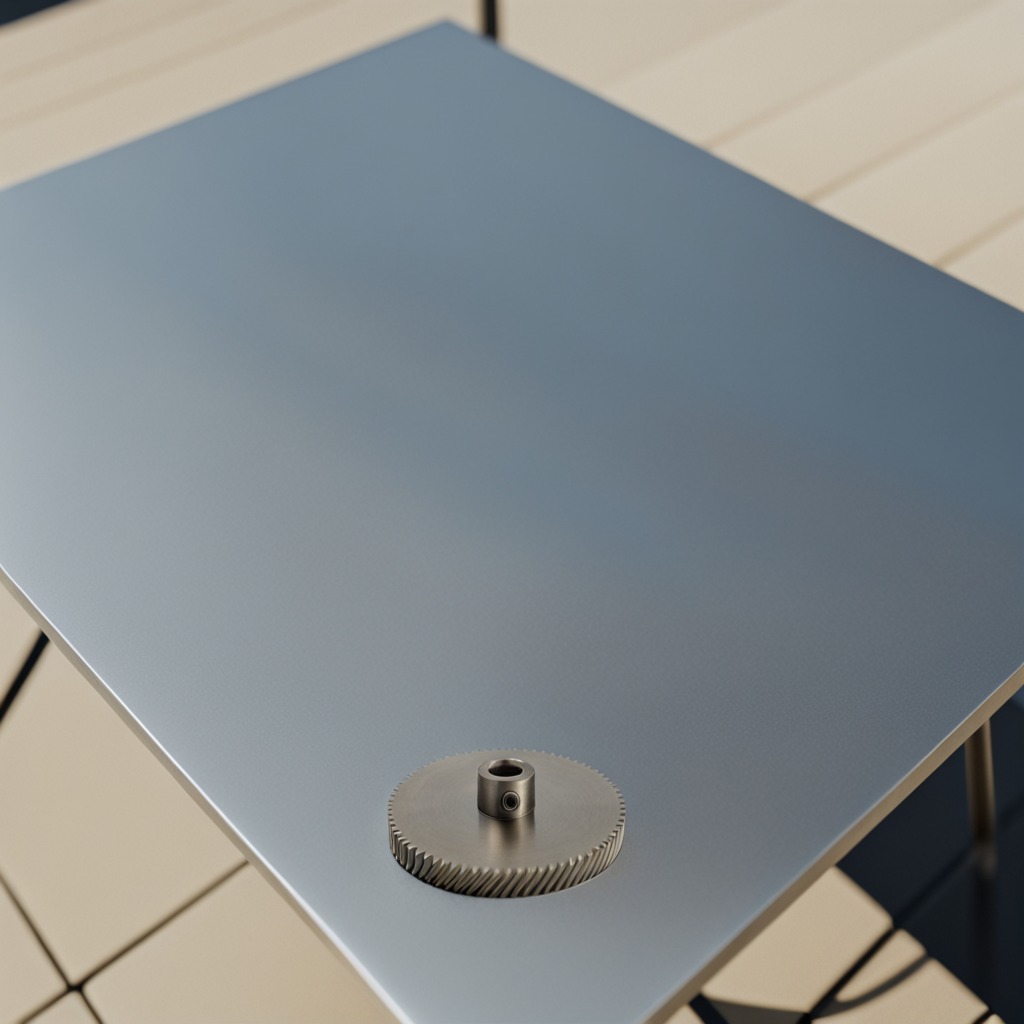
A steel gear with teeth is lying on a clean utility table in a temporary outdoor tool station afternoon light present textured surface